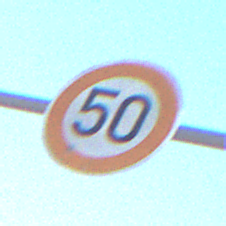
Verkehrszeichen: Geschwindigkeit50
Umgebung: Outdoor, Suburban
Tageszeit: SunriseSunset
Wetter: PartlyCloudy
Licht: Natural
Jahreszeit: Winter
Kontrast: MediumContrast